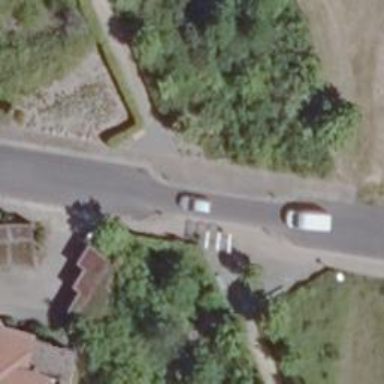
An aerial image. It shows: Public transport stop position.